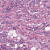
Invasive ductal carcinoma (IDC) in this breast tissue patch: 1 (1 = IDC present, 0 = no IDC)